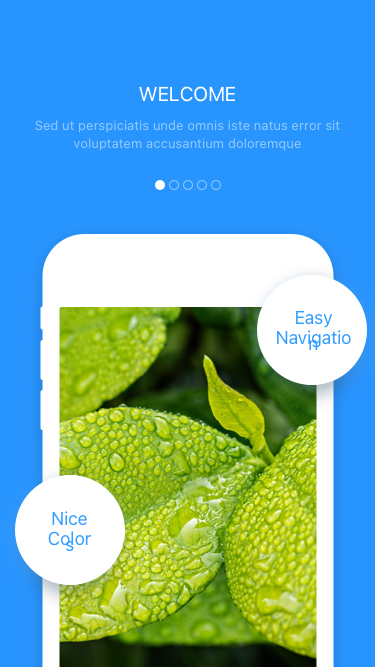
Text in this UI design:
Sed ut perspiciatis unde omnis iste natus error sit voluptatem accusantium doloremque
Welcome
Easy
Navigation
Nice
Colors